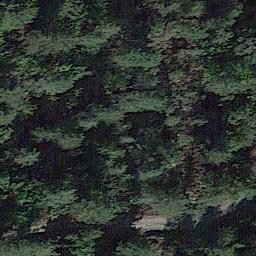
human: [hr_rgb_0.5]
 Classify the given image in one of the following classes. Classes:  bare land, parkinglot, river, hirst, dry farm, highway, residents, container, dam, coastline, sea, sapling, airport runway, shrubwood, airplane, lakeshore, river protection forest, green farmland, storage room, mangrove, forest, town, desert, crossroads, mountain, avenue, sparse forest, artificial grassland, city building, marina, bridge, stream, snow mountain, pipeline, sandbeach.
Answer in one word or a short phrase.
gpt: forest